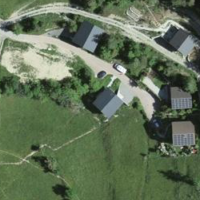
EUNIS habitat code: 24
Species observed at this site:
Satyrus ferula
Lysandra bellargus
Lysandra coridon
Pyrgus serratulae